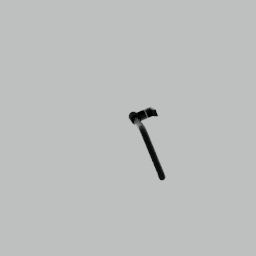
Label: appliances